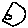
Label: moon